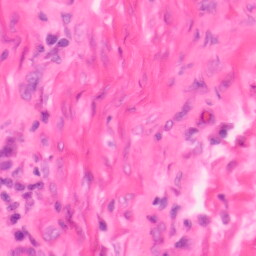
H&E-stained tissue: Colon